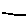
Label: line